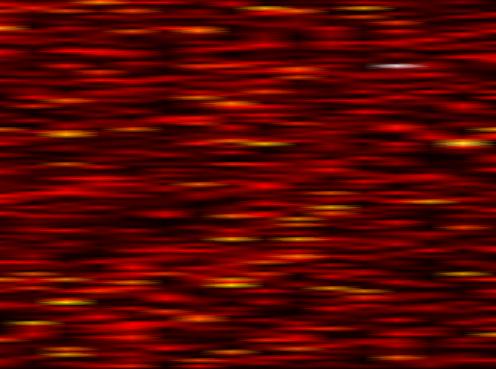
Label: OFDM